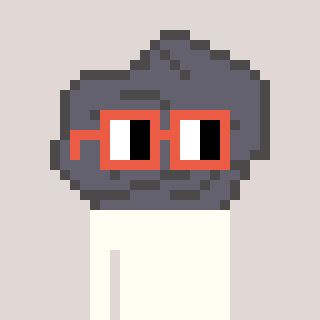
a pixel art character with square orange glasses, a rock-shaped head and a blue-colored body on a warm background